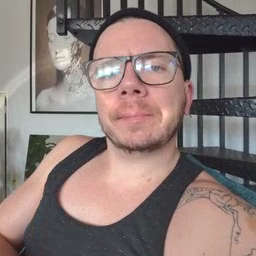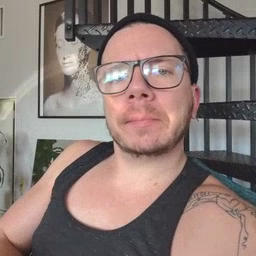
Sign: story